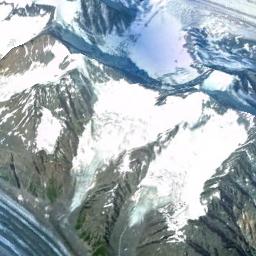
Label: snowberg